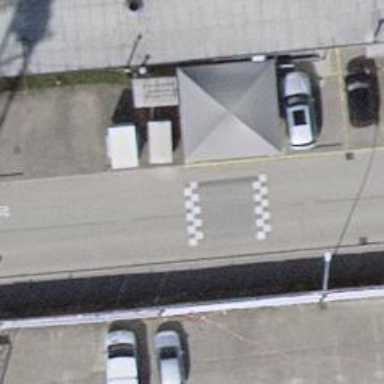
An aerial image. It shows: Table-style traffic calming feature.